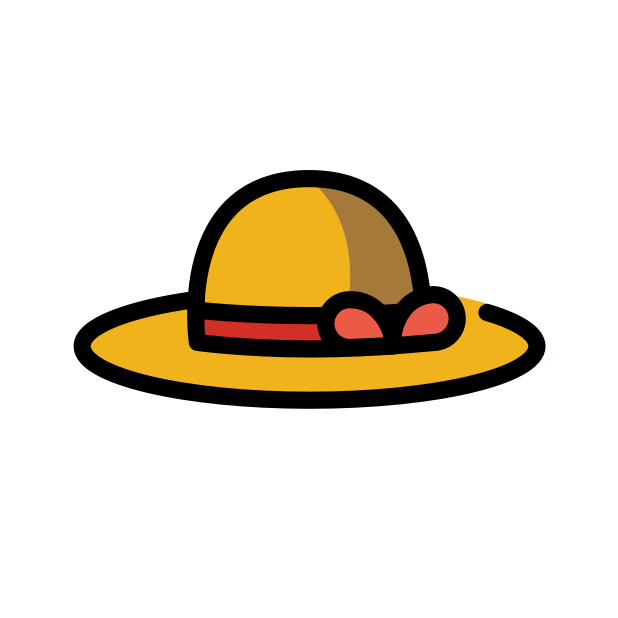
woman’s hat